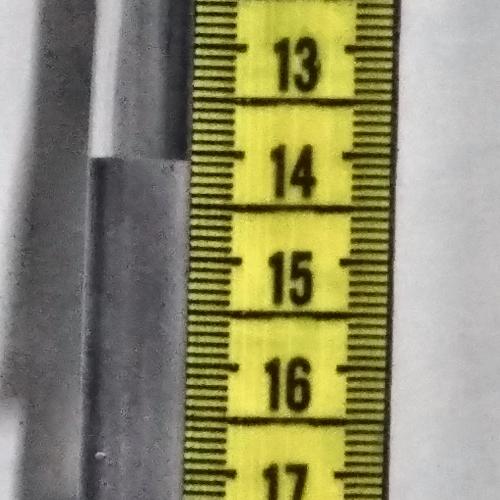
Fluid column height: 14.1 cm